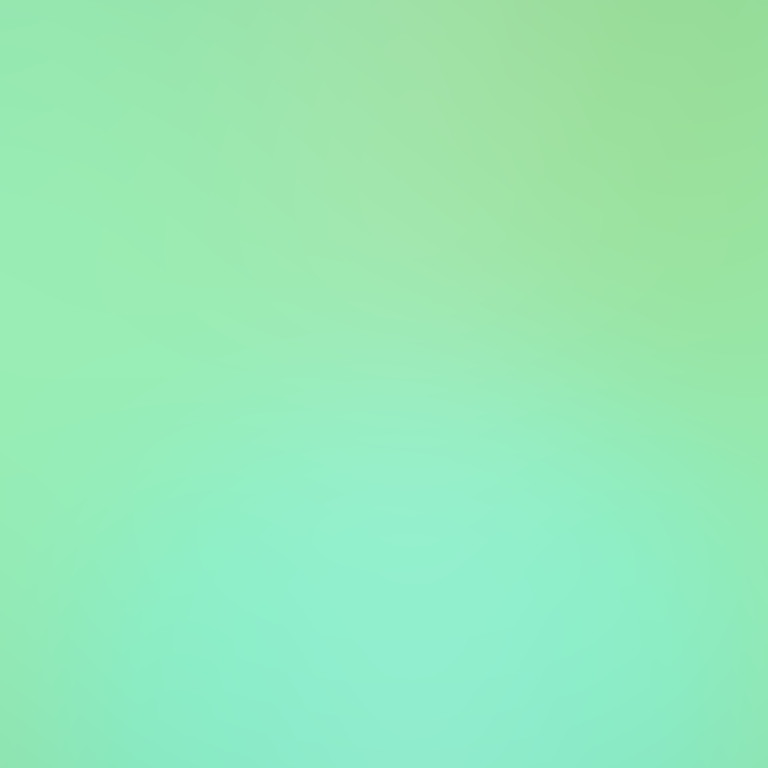
Abstract light effect, smooth gradient from soft green to light teal, calm atmosphere, diffuse light, no room, no furniture, no objects.